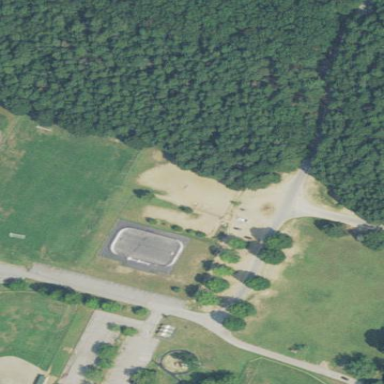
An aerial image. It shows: Dog park for leisure land.